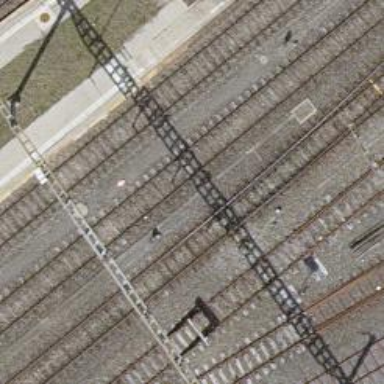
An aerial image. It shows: Railway switch.